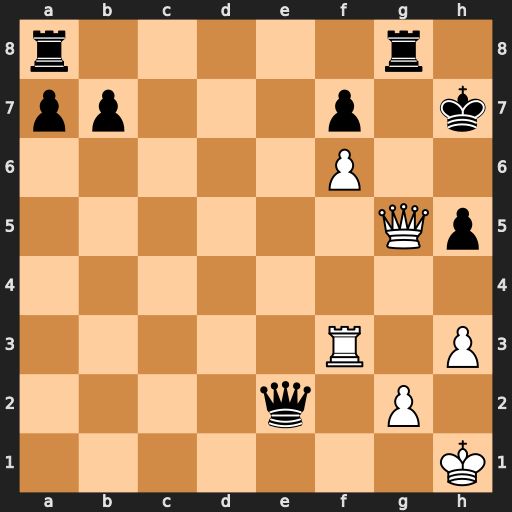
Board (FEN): r5r1/pp3p1k/5P2/6Qp/8/5R1P/4q1P1/7K
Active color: w
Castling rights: -
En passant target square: -
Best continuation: Qxh5#